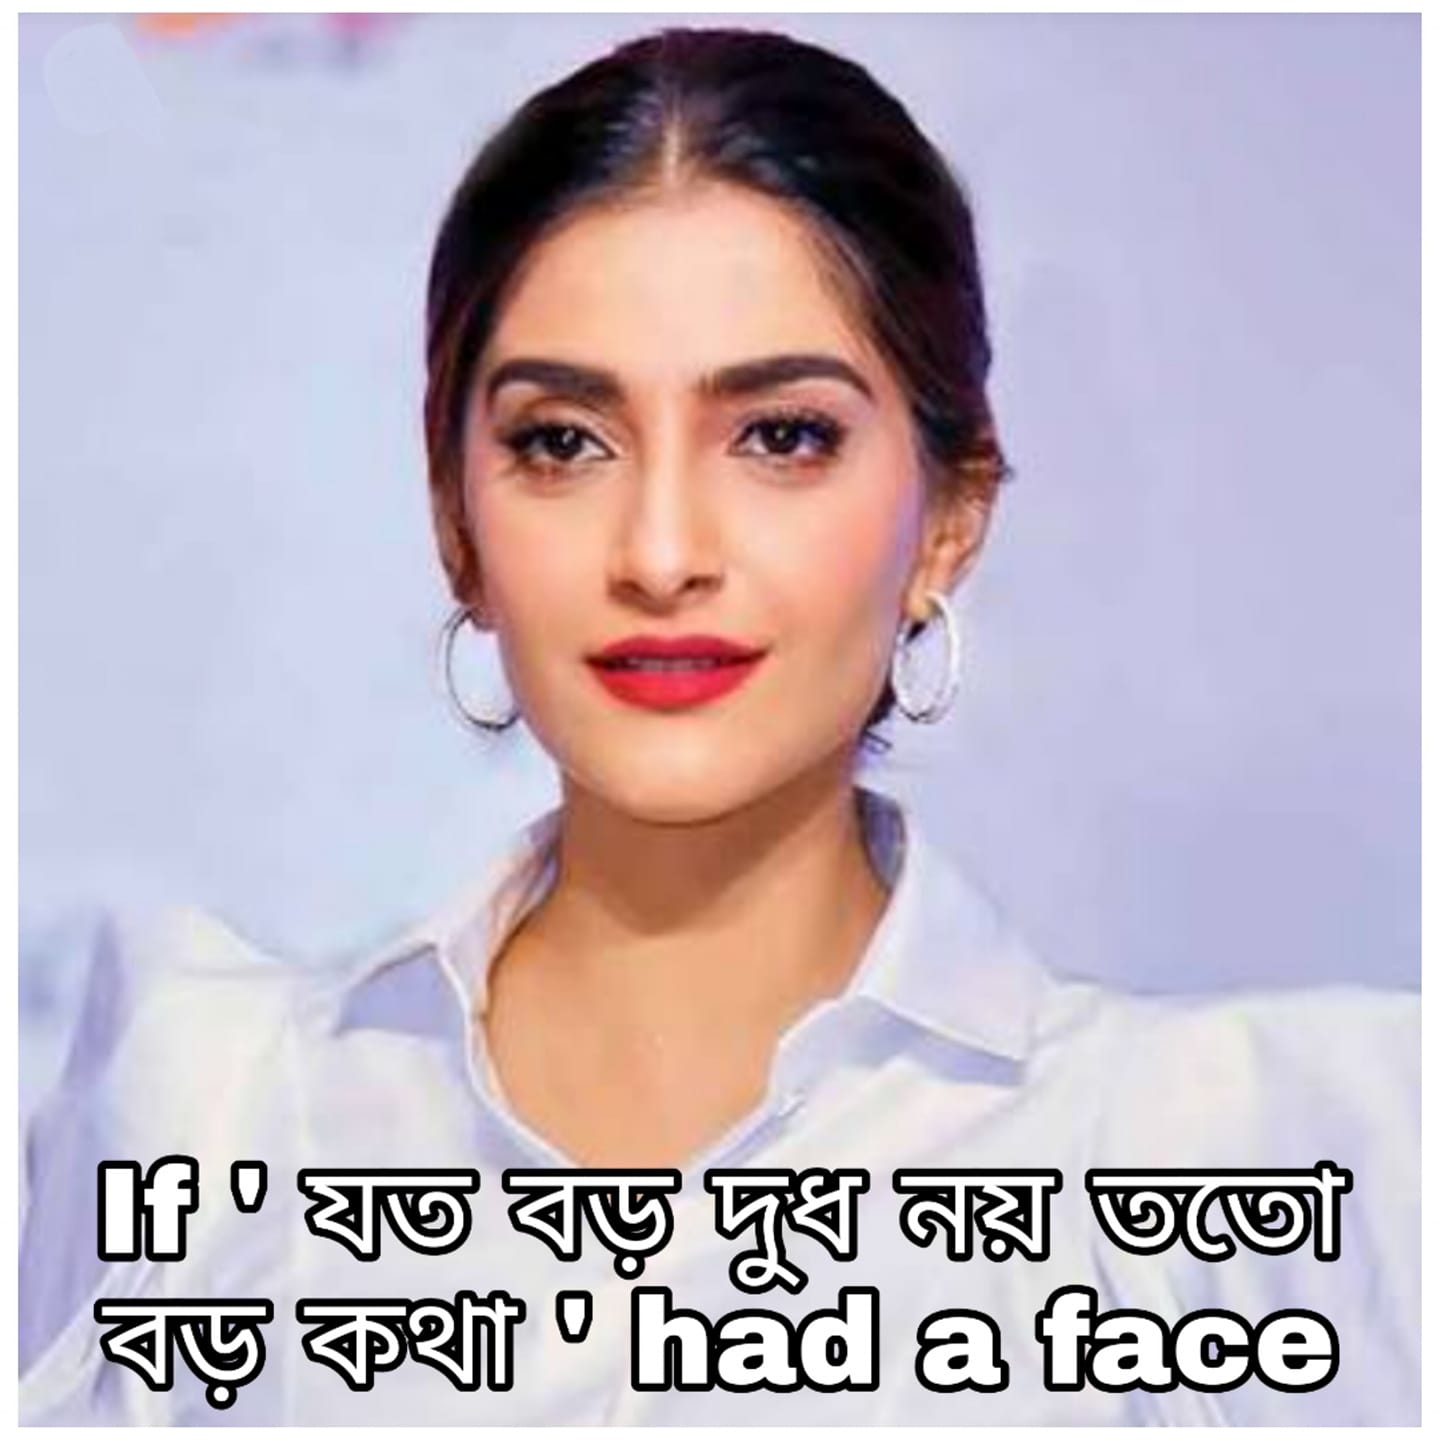
Caption: If ' যত বড় দুধ নয় ততো বড় কথা '   had a face
Label: hate